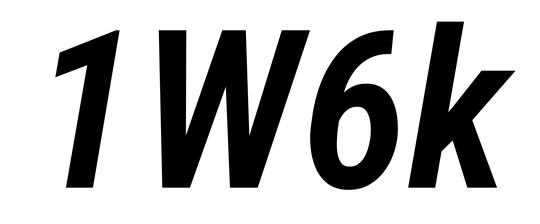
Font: Roboto-Italic_Condensed_SemiBold_Italic